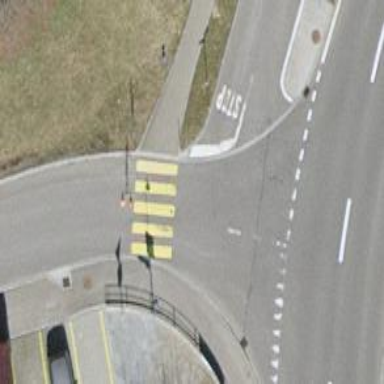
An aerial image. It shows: Uncontrolled zebra crossing with zebra markings.